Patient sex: M
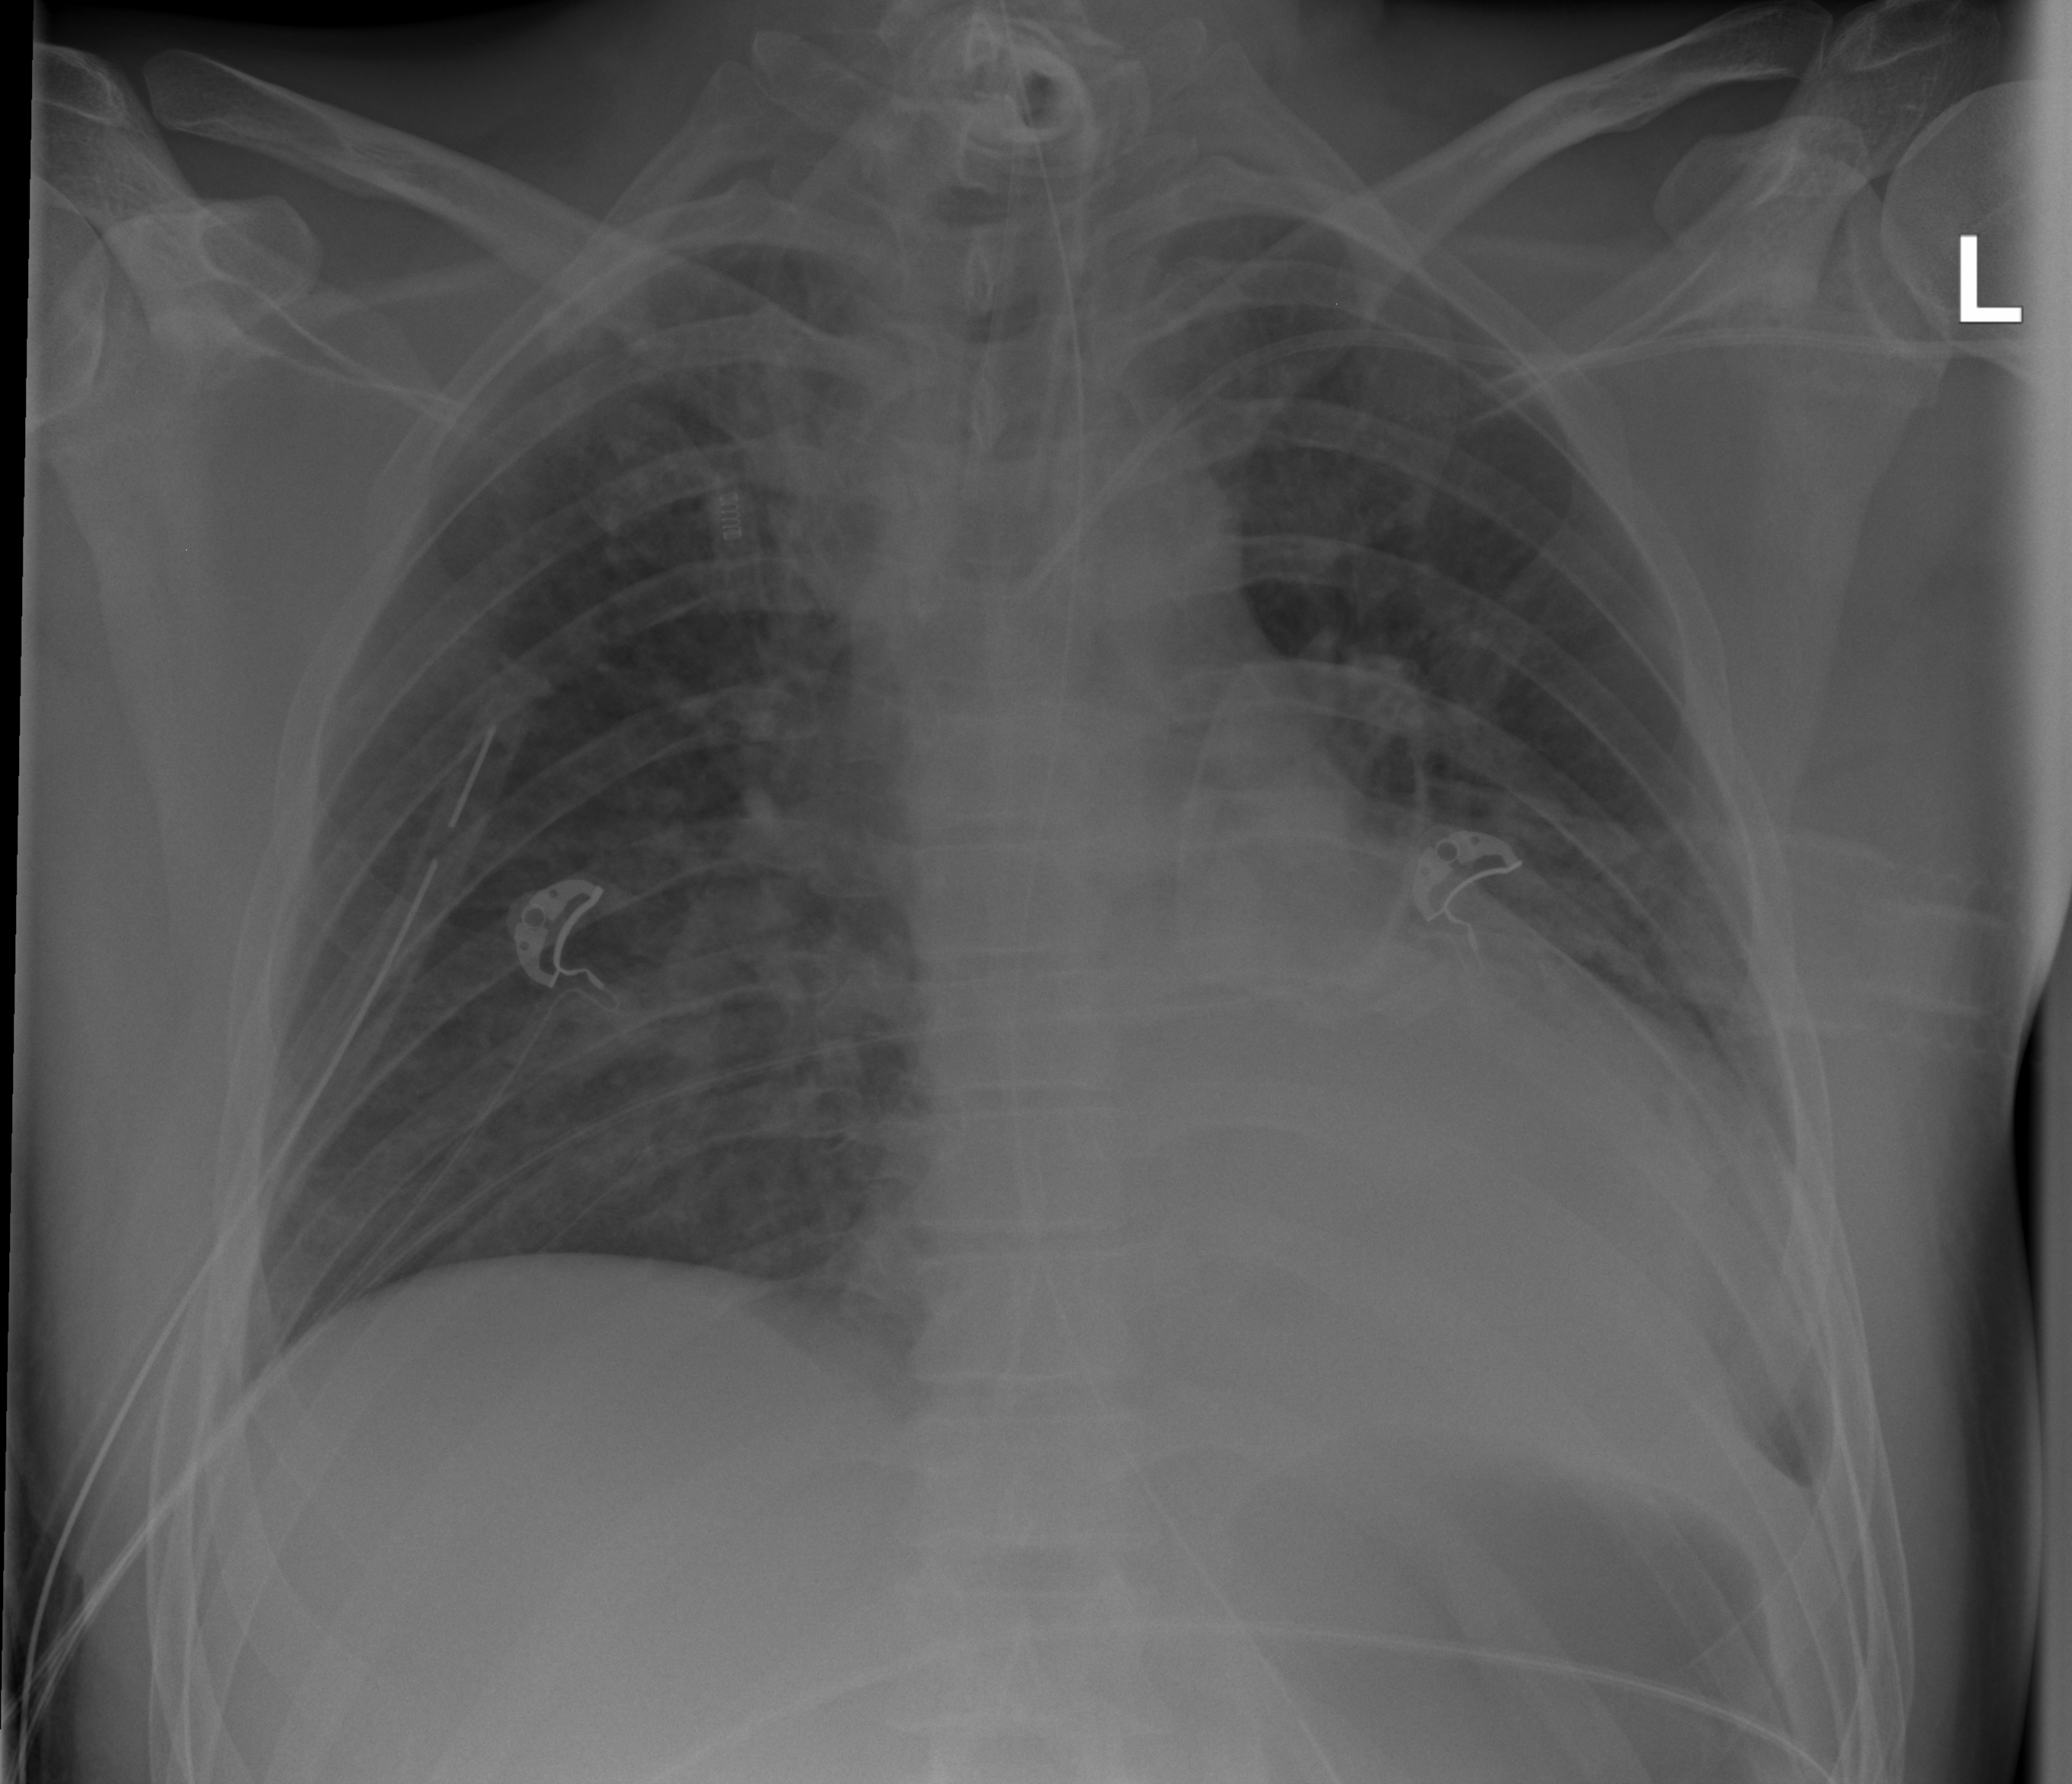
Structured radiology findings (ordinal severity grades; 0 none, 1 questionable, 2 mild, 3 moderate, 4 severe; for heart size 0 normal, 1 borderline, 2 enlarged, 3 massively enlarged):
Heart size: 0
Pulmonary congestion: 2
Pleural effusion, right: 0
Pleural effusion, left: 2
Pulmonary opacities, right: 2
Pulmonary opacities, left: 2
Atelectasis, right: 2
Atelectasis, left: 2